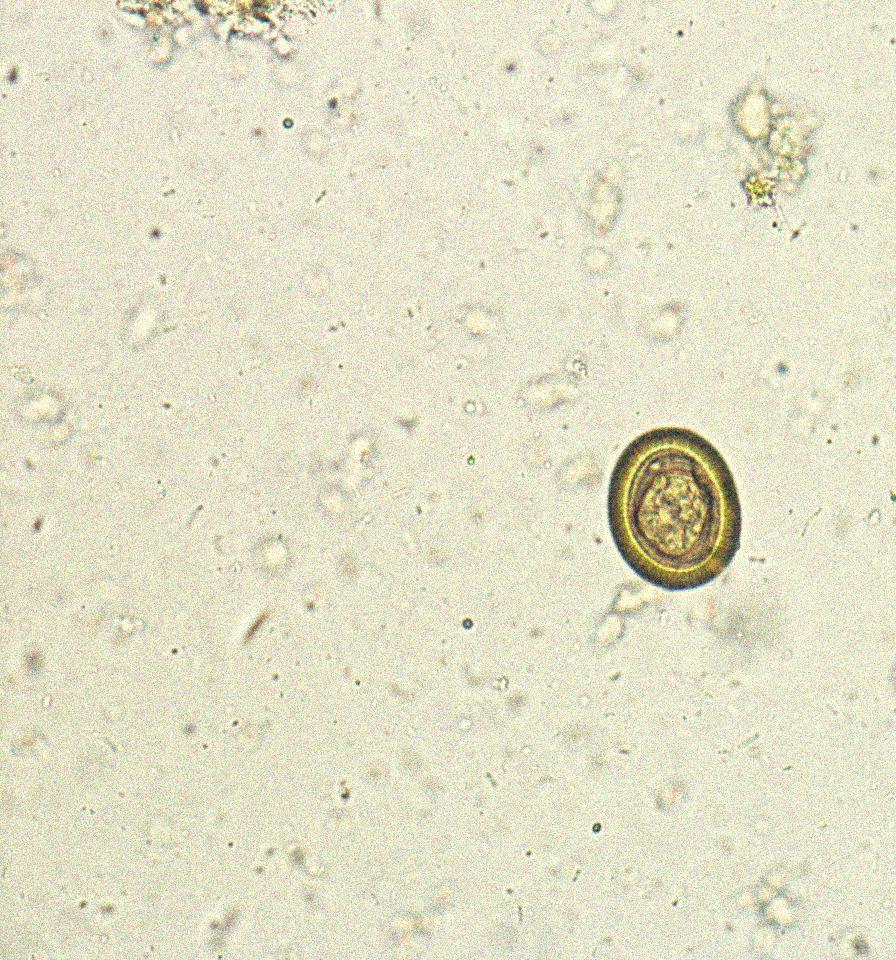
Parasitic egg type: Taenia spp. egg